Question: i am new to codeignter and php. I am working on project management application where i have to upload images for certain projects. i am having trouble to upload images for specific project ID in codeignter.
Project ID has already been set as foreign key in picture table database.
here is my upload controller
'''
public function file_data(){
//validate the form data
$this->form_validation->set_rules('pic_title', 'Picture Title', 'required');
if ($this->form_validation->run() == FALSE){
$this->load->view('upload_form');
}else{
//get the form values
$data['pic_title'] = $this->input->post('pic_title');
$data['pic_desc'] = $this->input->post('pic_desc');
//file upload code
//set file upload settings
$config['upload_path'] = APPPATH. '../assets/uploads/';
$config['allowed_types'] = 'gif|jpg|png';
$config['max_size'] = 10240;
$this->load->library('upload', $config);
if ( ! $this->upload->do_upload('pic_file')){
$error = array('error' => $this->upload->display_errors());
$this->load->view('upload_form', $error);
}else{
//file is uploaded successfully
//now get the file uploaded data
$upload_data = $this->upload->data();
//get the uploaded file name
$data['pic_file'] = $upload_data['file_name'];
//store pic data to the db
$this->pic_model->store_pic_data($data);
redirect('/');
}
$this->load->view('footer');
}
'''
here is my pic_model
'''
function get_all_pics(){
$all_pics = $this->db->get('pictures');
return $all_pics->result();
}
//save picture data to db
function store_pic_data($data){
$insert_data['pic_title'] = $data['pic_title'];
$insert_data['pic_file'] = $data['pic_file'];
$insert_data['projectID']= $data['projectID'];
$query = $this->db->insert('pictures', $insert_data);
}
// to get pictures for a particular project
public function view_picture($id){
$this->db->select("*");
$this->db->from('pictures');
$this->db->where('projectID' ,$id);
//$this->db->join('client', 'client.Client_id = projects.Client_id');
$query = $this->db->get();
return $query->result();
}
'''
here is my upload form view
'''
function get_all_pics(){
$all_pics = $this->db->get('pictures');
return $all_pics->result();
}
//save picture data to db
function store_pic_data($data){
$insert_data['pic_title'] = $data['pic_title'];
$insert_data['pic_file'] = $data['pic_file'];
$insert_data['projectID']= $data['projectID'];
$query = $this->db->insert('pictures', $insert_data);
}
// to get pictures for a particular project
public function view_picture($id){
$this->db->select("*");
$this->db->from('pictures');
$this->db->where('projectID' ,$id);
//$this->db->join('client', 'client.Client_id = projects.Client_id');
$query = $this->db->get();
return $query->result();
}
'''
This is my project dashboard, i want to insert that project as a reference into picture table.

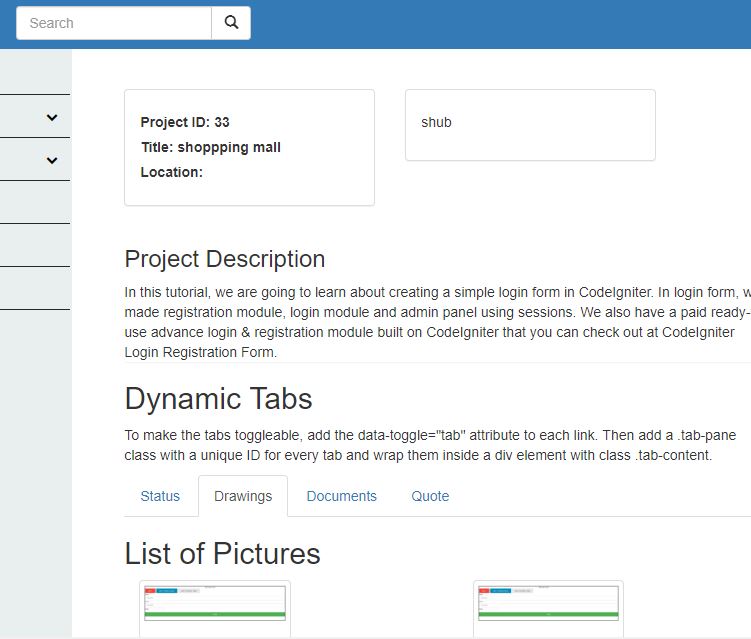
Answer: I have fixed this problem by setting the project id as session id and accessing and inserting it into the picture table.